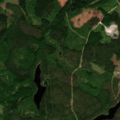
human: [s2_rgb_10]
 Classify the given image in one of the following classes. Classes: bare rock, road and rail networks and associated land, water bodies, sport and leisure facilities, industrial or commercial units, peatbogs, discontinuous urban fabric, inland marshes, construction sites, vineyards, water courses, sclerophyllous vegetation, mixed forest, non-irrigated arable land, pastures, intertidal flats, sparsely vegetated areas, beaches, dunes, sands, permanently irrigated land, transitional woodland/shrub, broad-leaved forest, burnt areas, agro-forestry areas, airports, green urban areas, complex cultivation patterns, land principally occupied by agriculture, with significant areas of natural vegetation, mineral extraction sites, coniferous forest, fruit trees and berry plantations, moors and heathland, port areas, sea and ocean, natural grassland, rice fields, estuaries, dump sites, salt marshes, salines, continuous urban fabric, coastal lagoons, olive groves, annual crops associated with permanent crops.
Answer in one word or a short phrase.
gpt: coniferous forest, mixed forest